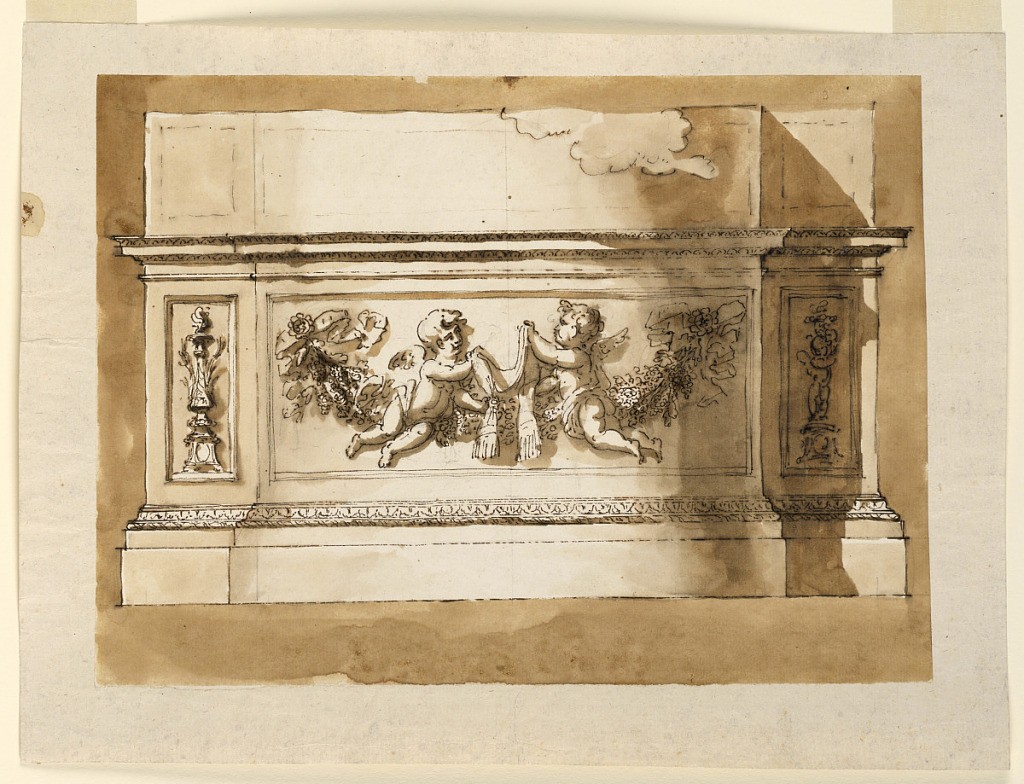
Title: Altar mensa
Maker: Giuseppe Barberi, Italian, 1746–1809
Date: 1746–1809
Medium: Pen and brown ink, brush and brown wash, graphite on off-white laid paper, lined
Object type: Drawing
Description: Altar mensa.